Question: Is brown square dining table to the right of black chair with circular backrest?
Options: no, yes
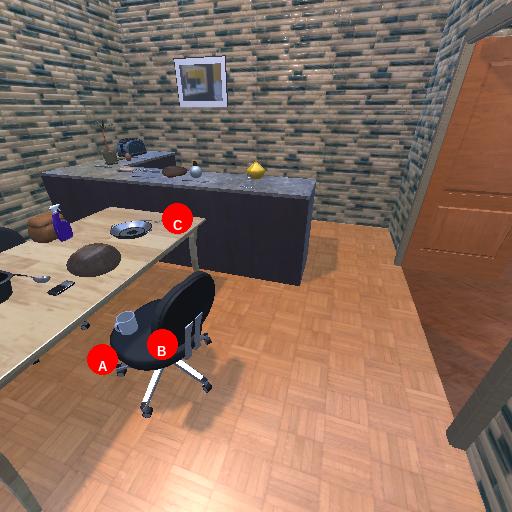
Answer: no